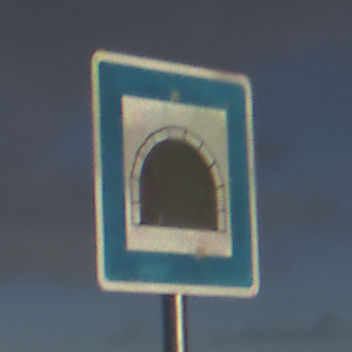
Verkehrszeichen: Tunnel
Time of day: SunriseSunset
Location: Outdoor (Nature)
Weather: PartlyCloudy
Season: NotSpecified
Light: Natural